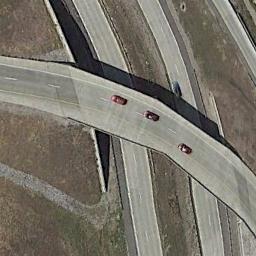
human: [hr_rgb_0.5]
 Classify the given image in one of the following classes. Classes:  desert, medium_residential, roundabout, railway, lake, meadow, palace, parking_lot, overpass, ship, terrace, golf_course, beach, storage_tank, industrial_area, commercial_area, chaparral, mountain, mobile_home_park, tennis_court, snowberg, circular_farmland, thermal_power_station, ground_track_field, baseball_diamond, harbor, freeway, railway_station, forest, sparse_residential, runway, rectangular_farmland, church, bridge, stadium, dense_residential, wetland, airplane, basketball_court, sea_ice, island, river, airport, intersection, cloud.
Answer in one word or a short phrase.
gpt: overpass